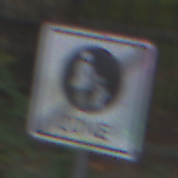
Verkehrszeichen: EndeFussgaengerzone
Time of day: MorningAfternoon
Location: Outdoor (Urban)
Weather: Overcast
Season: NotSpecified
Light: Natural